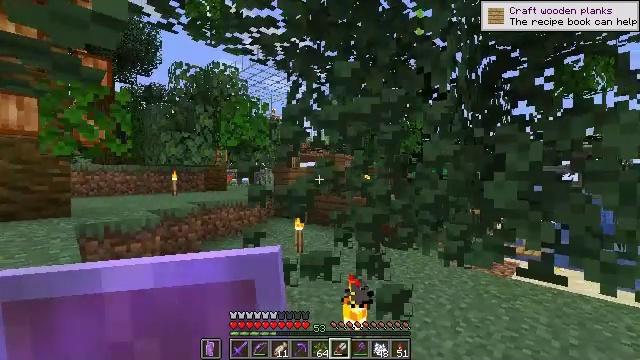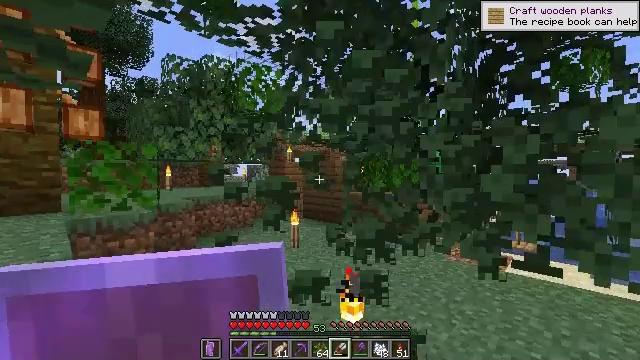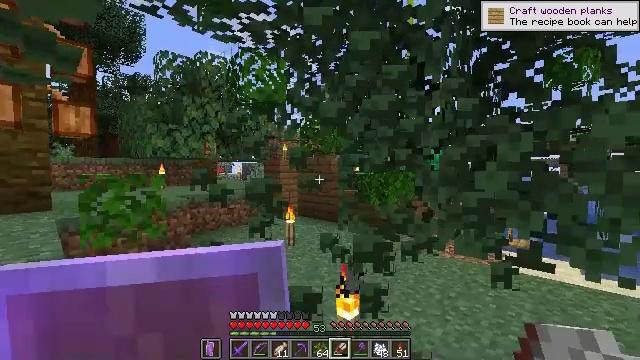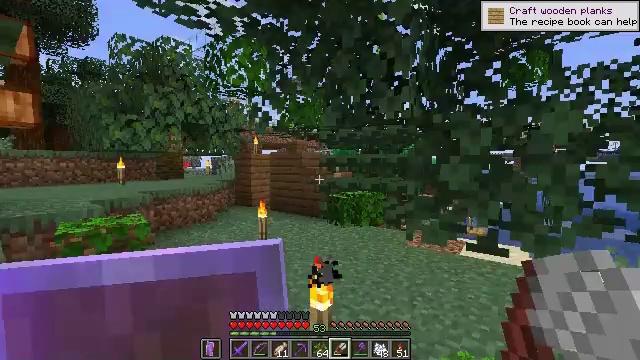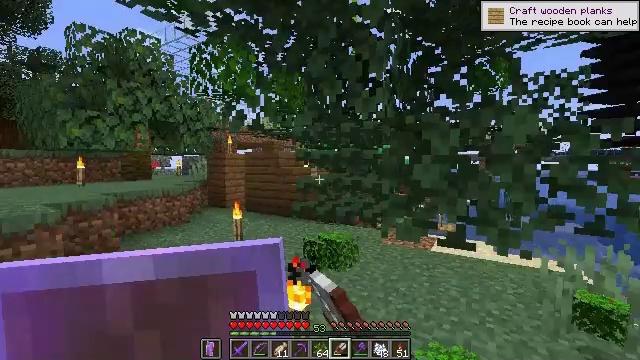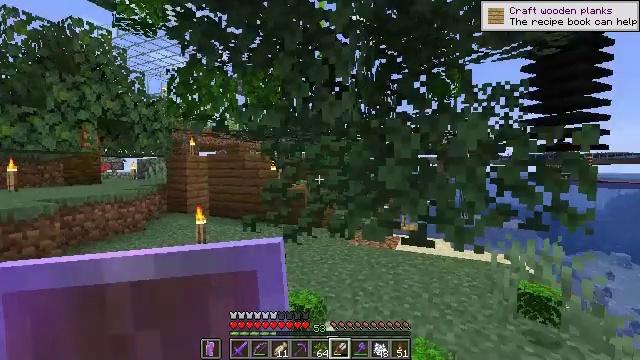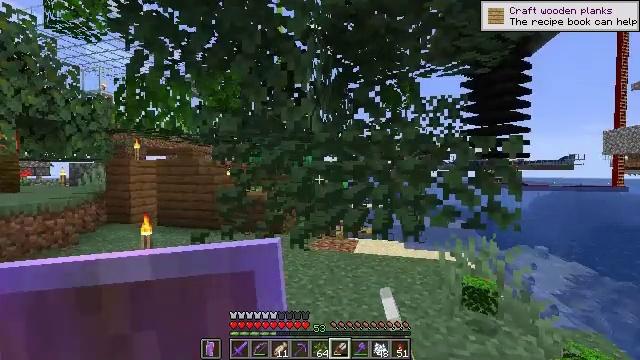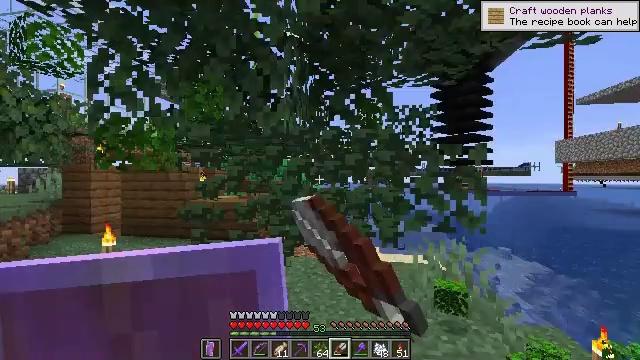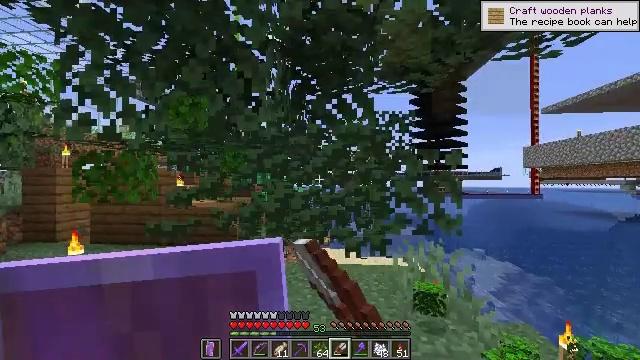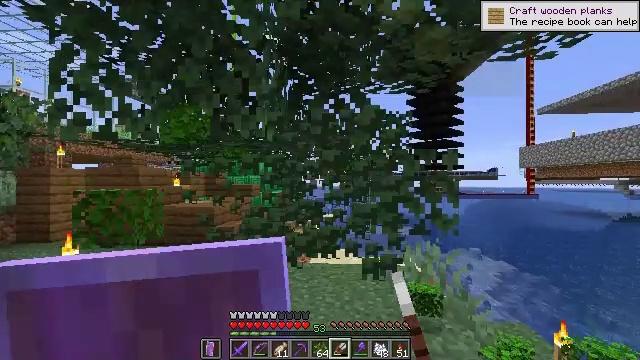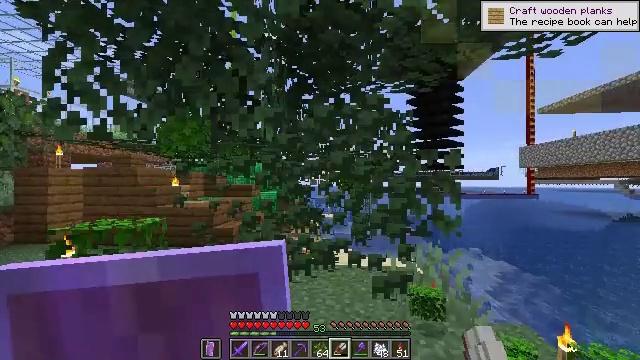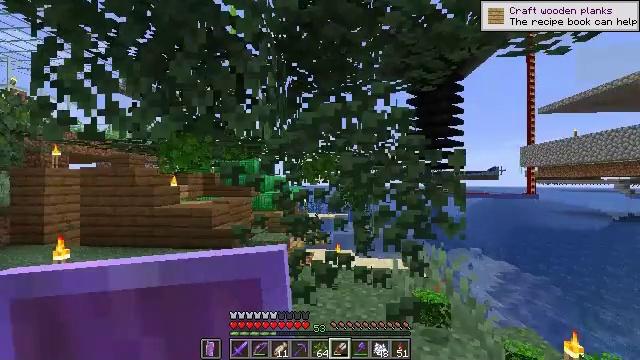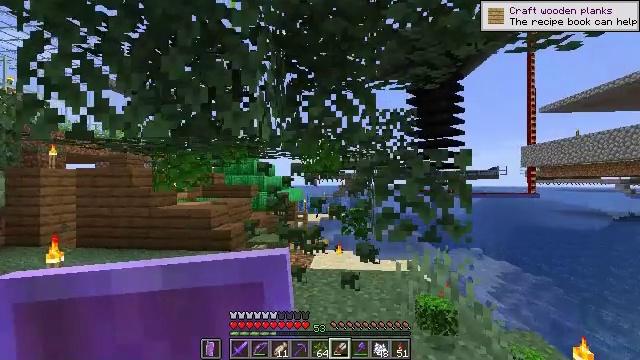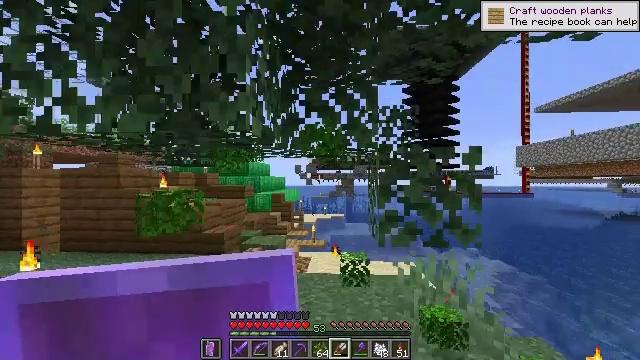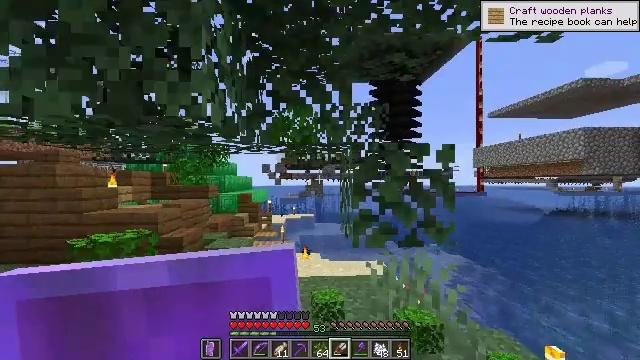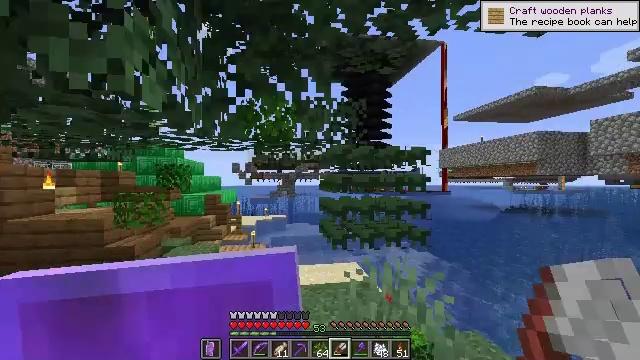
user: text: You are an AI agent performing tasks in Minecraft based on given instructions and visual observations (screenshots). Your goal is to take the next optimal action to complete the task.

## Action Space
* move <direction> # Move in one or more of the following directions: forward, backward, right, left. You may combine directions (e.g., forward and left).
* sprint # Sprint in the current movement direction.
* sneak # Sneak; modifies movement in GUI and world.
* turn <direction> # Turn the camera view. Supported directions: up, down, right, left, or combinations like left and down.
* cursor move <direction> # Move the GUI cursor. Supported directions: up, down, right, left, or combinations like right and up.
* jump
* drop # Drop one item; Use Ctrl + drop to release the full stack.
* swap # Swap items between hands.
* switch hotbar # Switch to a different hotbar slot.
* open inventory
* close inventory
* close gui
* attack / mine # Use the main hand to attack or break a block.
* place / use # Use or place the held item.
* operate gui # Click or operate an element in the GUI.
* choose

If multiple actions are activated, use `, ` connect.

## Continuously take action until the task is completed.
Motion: motion action
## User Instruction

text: Trim the tree by mining oak leaves.
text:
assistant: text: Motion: turn right and down, attack / mine
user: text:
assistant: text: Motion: turn right, attack / mine
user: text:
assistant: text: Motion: turn right and down, attack / mine
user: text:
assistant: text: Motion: turn right, attack / mine
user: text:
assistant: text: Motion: turn right, attack / mine
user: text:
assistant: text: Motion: turn right and up, attack / mine
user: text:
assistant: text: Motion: turn right and up, attack / mine
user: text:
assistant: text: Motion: turn right, attack / mine
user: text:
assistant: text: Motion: attack / mine
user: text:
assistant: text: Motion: move forward, attack / mine
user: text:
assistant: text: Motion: move forward, attack / mine
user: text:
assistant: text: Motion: move forward, attack / mine
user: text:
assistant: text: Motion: move forward, attack / mine
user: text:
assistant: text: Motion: move forward, turn right, attack / mine
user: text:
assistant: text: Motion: move forward, turn right, attack / mine
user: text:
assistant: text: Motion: turn right, attack / mine
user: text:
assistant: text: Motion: turn right, attack / mine
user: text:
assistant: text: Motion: attack / mine
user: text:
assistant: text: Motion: turn right, attack / mine
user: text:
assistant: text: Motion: attack / mine